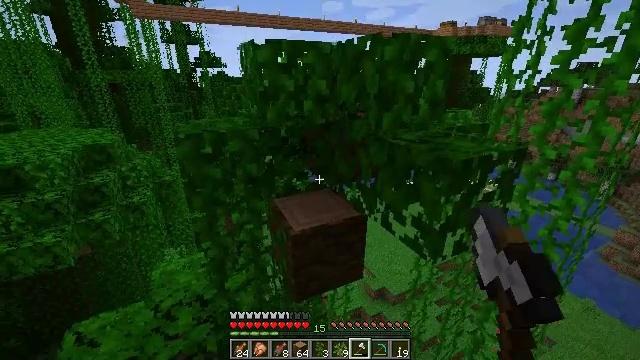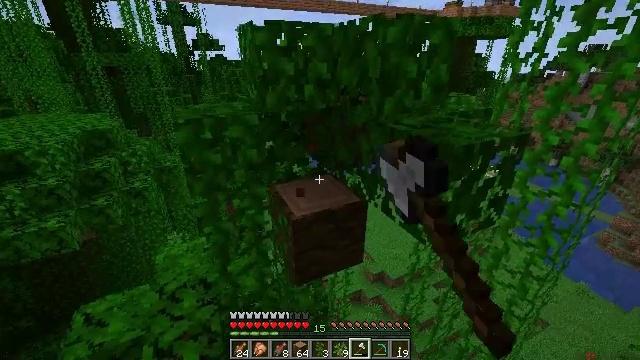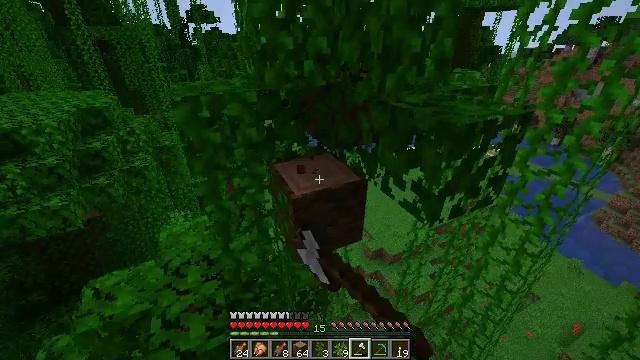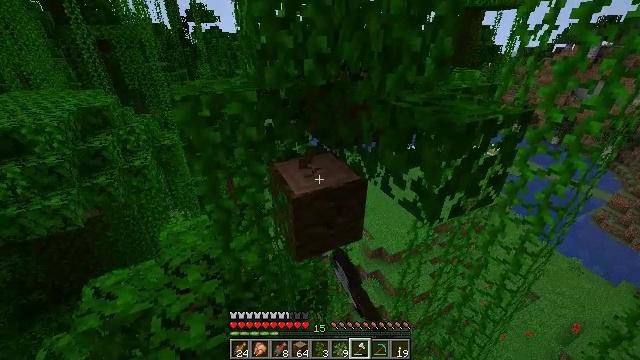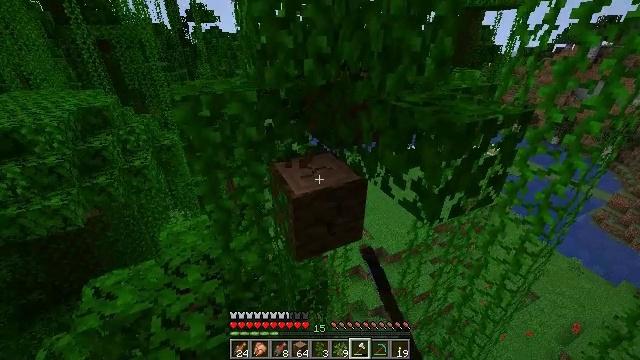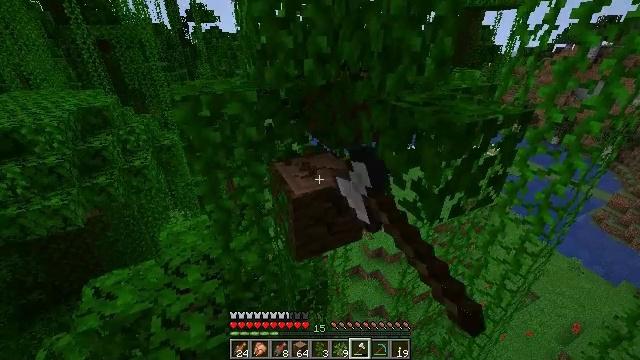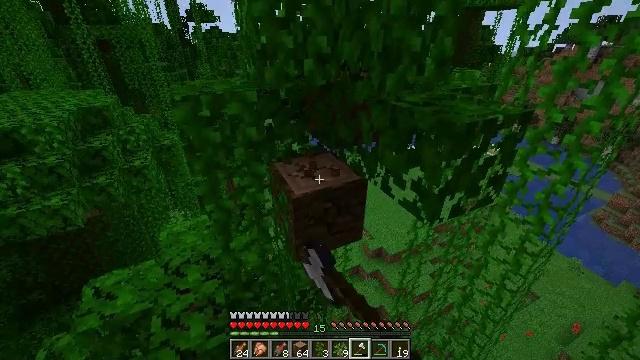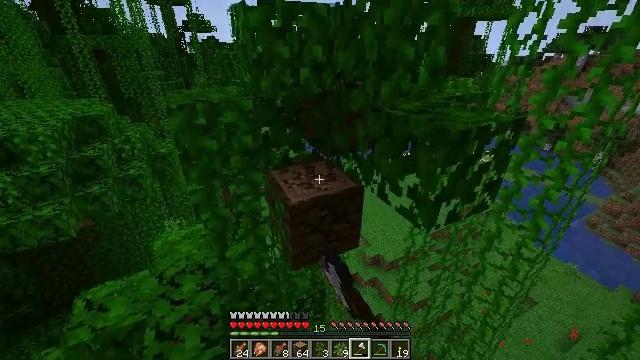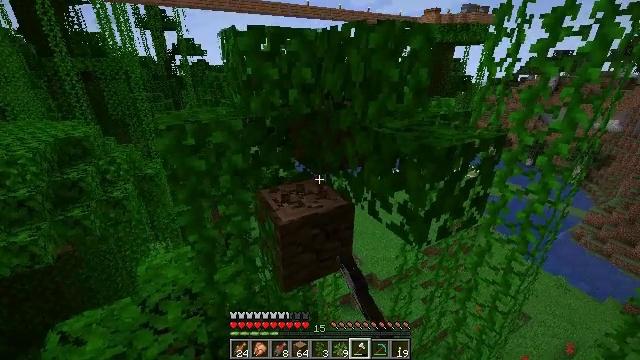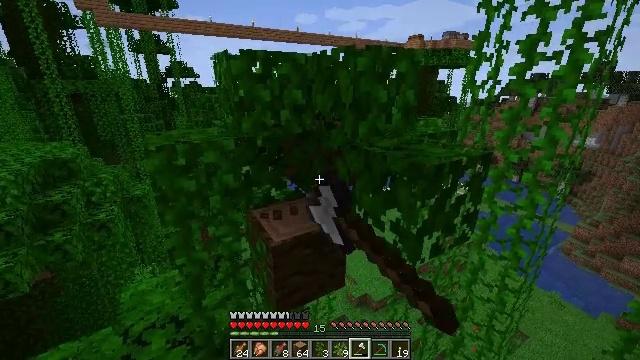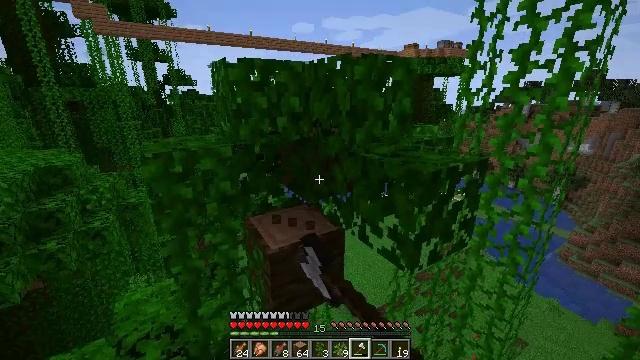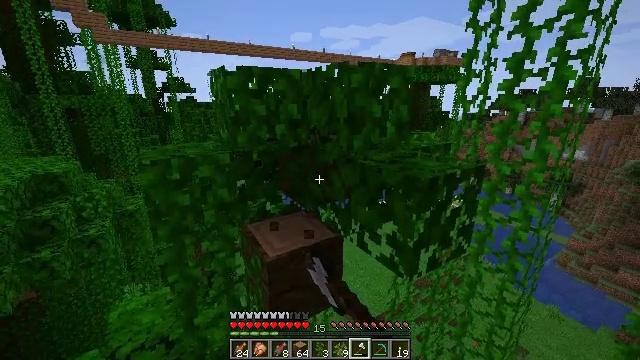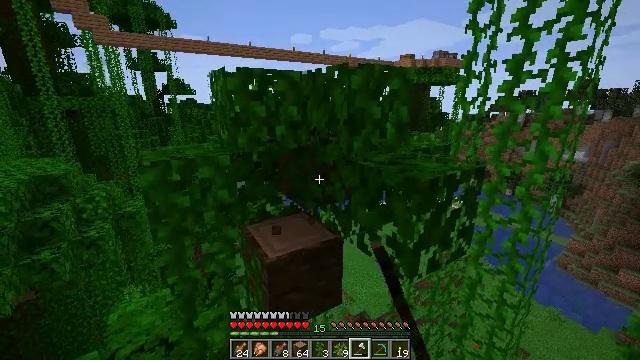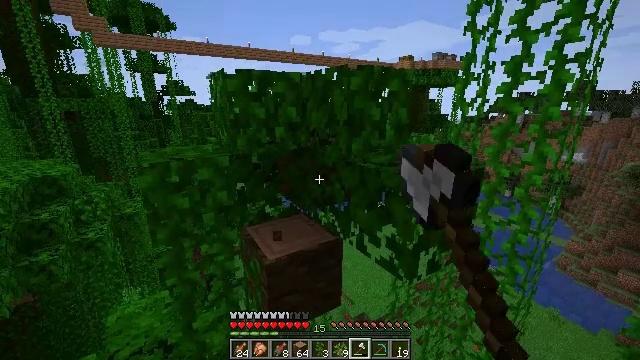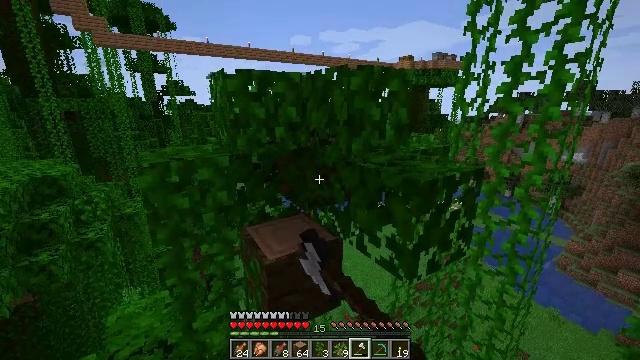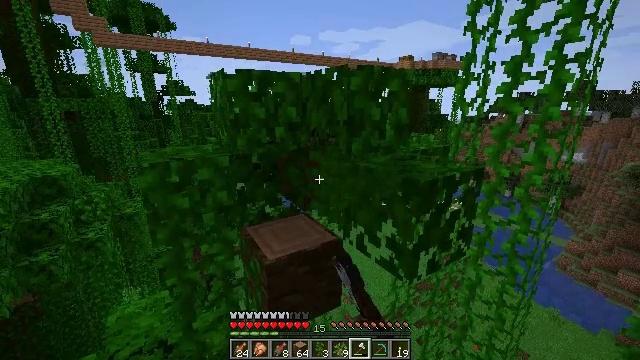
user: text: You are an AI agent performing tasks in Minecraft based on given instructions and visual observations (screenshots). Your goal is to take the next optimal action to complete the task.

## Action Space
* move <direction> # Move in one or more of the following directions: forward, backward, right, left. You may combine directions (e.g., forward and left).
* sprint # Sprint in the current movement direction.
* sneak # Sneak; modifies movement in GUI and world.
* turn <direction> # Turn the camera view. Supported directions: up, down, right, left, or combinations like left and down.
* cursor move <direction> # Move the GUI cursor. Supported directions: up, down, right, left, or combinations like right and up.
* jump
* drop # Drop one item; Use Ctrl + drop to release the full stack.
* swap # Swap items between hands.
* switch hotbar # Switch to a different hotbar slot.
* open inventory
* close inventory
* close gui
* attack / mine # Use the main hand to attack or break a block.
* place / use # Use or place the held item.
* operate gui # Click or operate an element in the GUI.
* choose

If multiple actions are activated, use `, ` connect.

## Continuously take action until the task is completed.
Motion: motion action
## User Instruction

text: Gather jungle leaves from the tree.
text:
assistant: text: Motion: turn down, attack / mine
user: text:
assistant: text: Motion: turn down, attack / mine
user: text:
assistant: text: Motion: attack / mine
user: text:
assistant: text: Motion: attack / mine
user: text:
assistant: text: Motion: attack / mine
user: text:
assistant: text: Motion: attack / mine
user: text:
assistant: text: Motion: turn up, attack / mine
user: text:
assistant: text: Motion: turn right and up, attack / mine
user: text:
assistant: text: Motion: turn right and up, attack / mine
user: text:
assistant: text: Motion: turn up, attack / mine
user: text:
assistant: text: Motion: turn up, attack / mine
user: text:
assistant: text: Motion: attack / mine
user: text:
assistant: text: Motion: attack / mine
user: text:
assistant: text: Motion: attack / mine
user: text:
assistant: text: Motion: attack / mine
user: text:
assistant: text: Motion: attack / mine
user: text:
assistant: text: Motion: attack / mine
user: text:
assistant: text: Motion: attack / mine
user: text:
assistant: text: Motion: attack / mine
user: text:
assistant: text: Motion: attack / mine